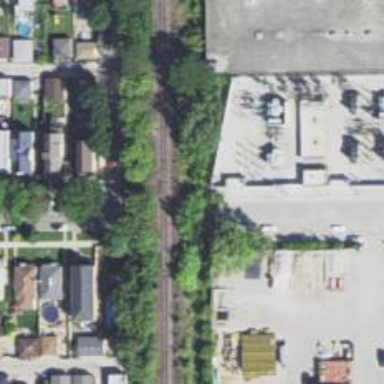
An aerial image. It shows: Abandoned railway siding.